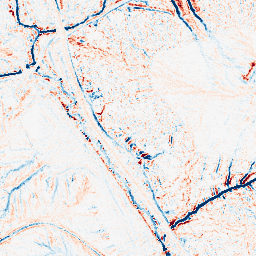
Category: edge_preserving
Decomposition family: median
Decomposition parameters: size: 7
Upsampling method: quartic
Upsampling parameters: scale: 2
Upsampling scale: 2